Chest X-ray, PA view. Patient: 56 years old, sex F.
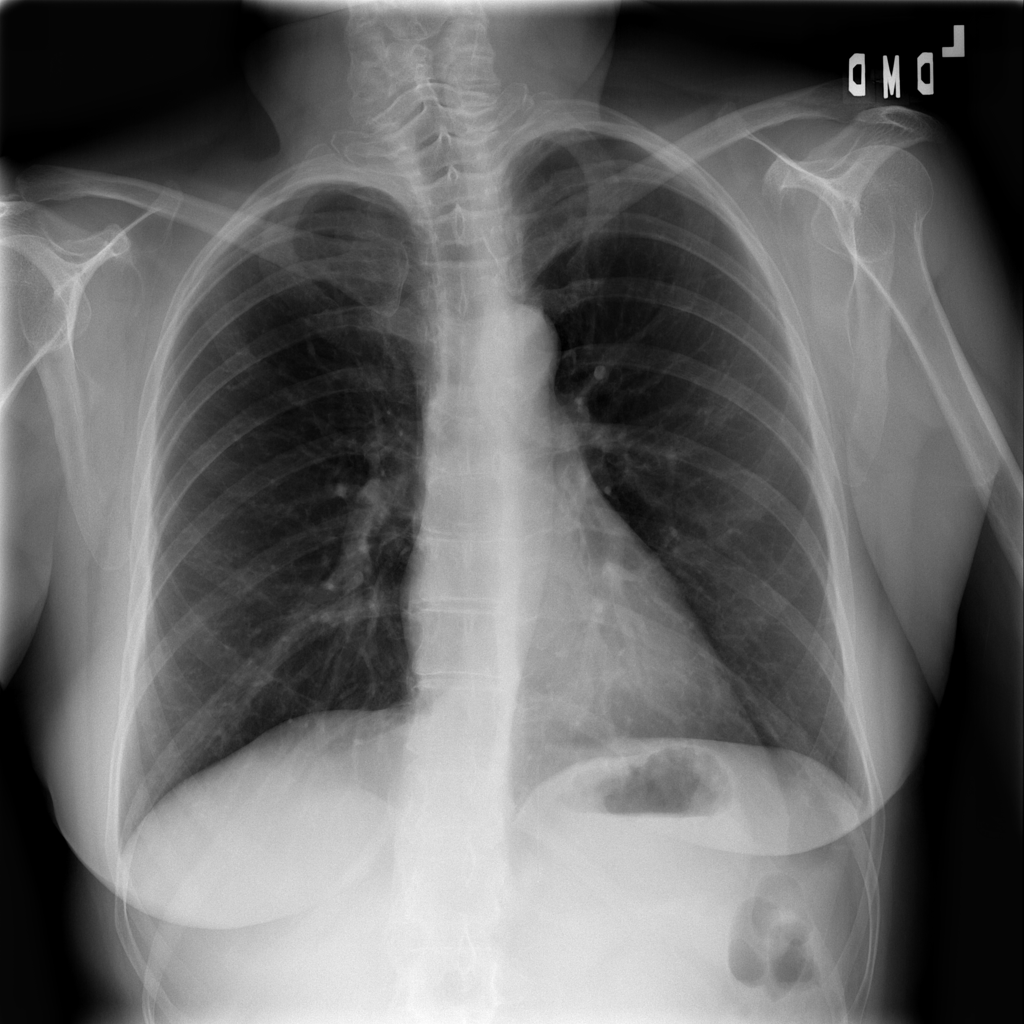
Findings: No Finding